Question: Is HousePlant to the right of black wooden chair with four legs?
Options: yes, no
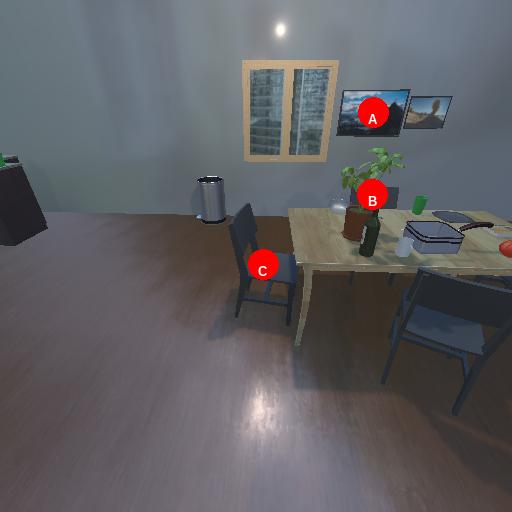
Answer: yes